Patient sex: F
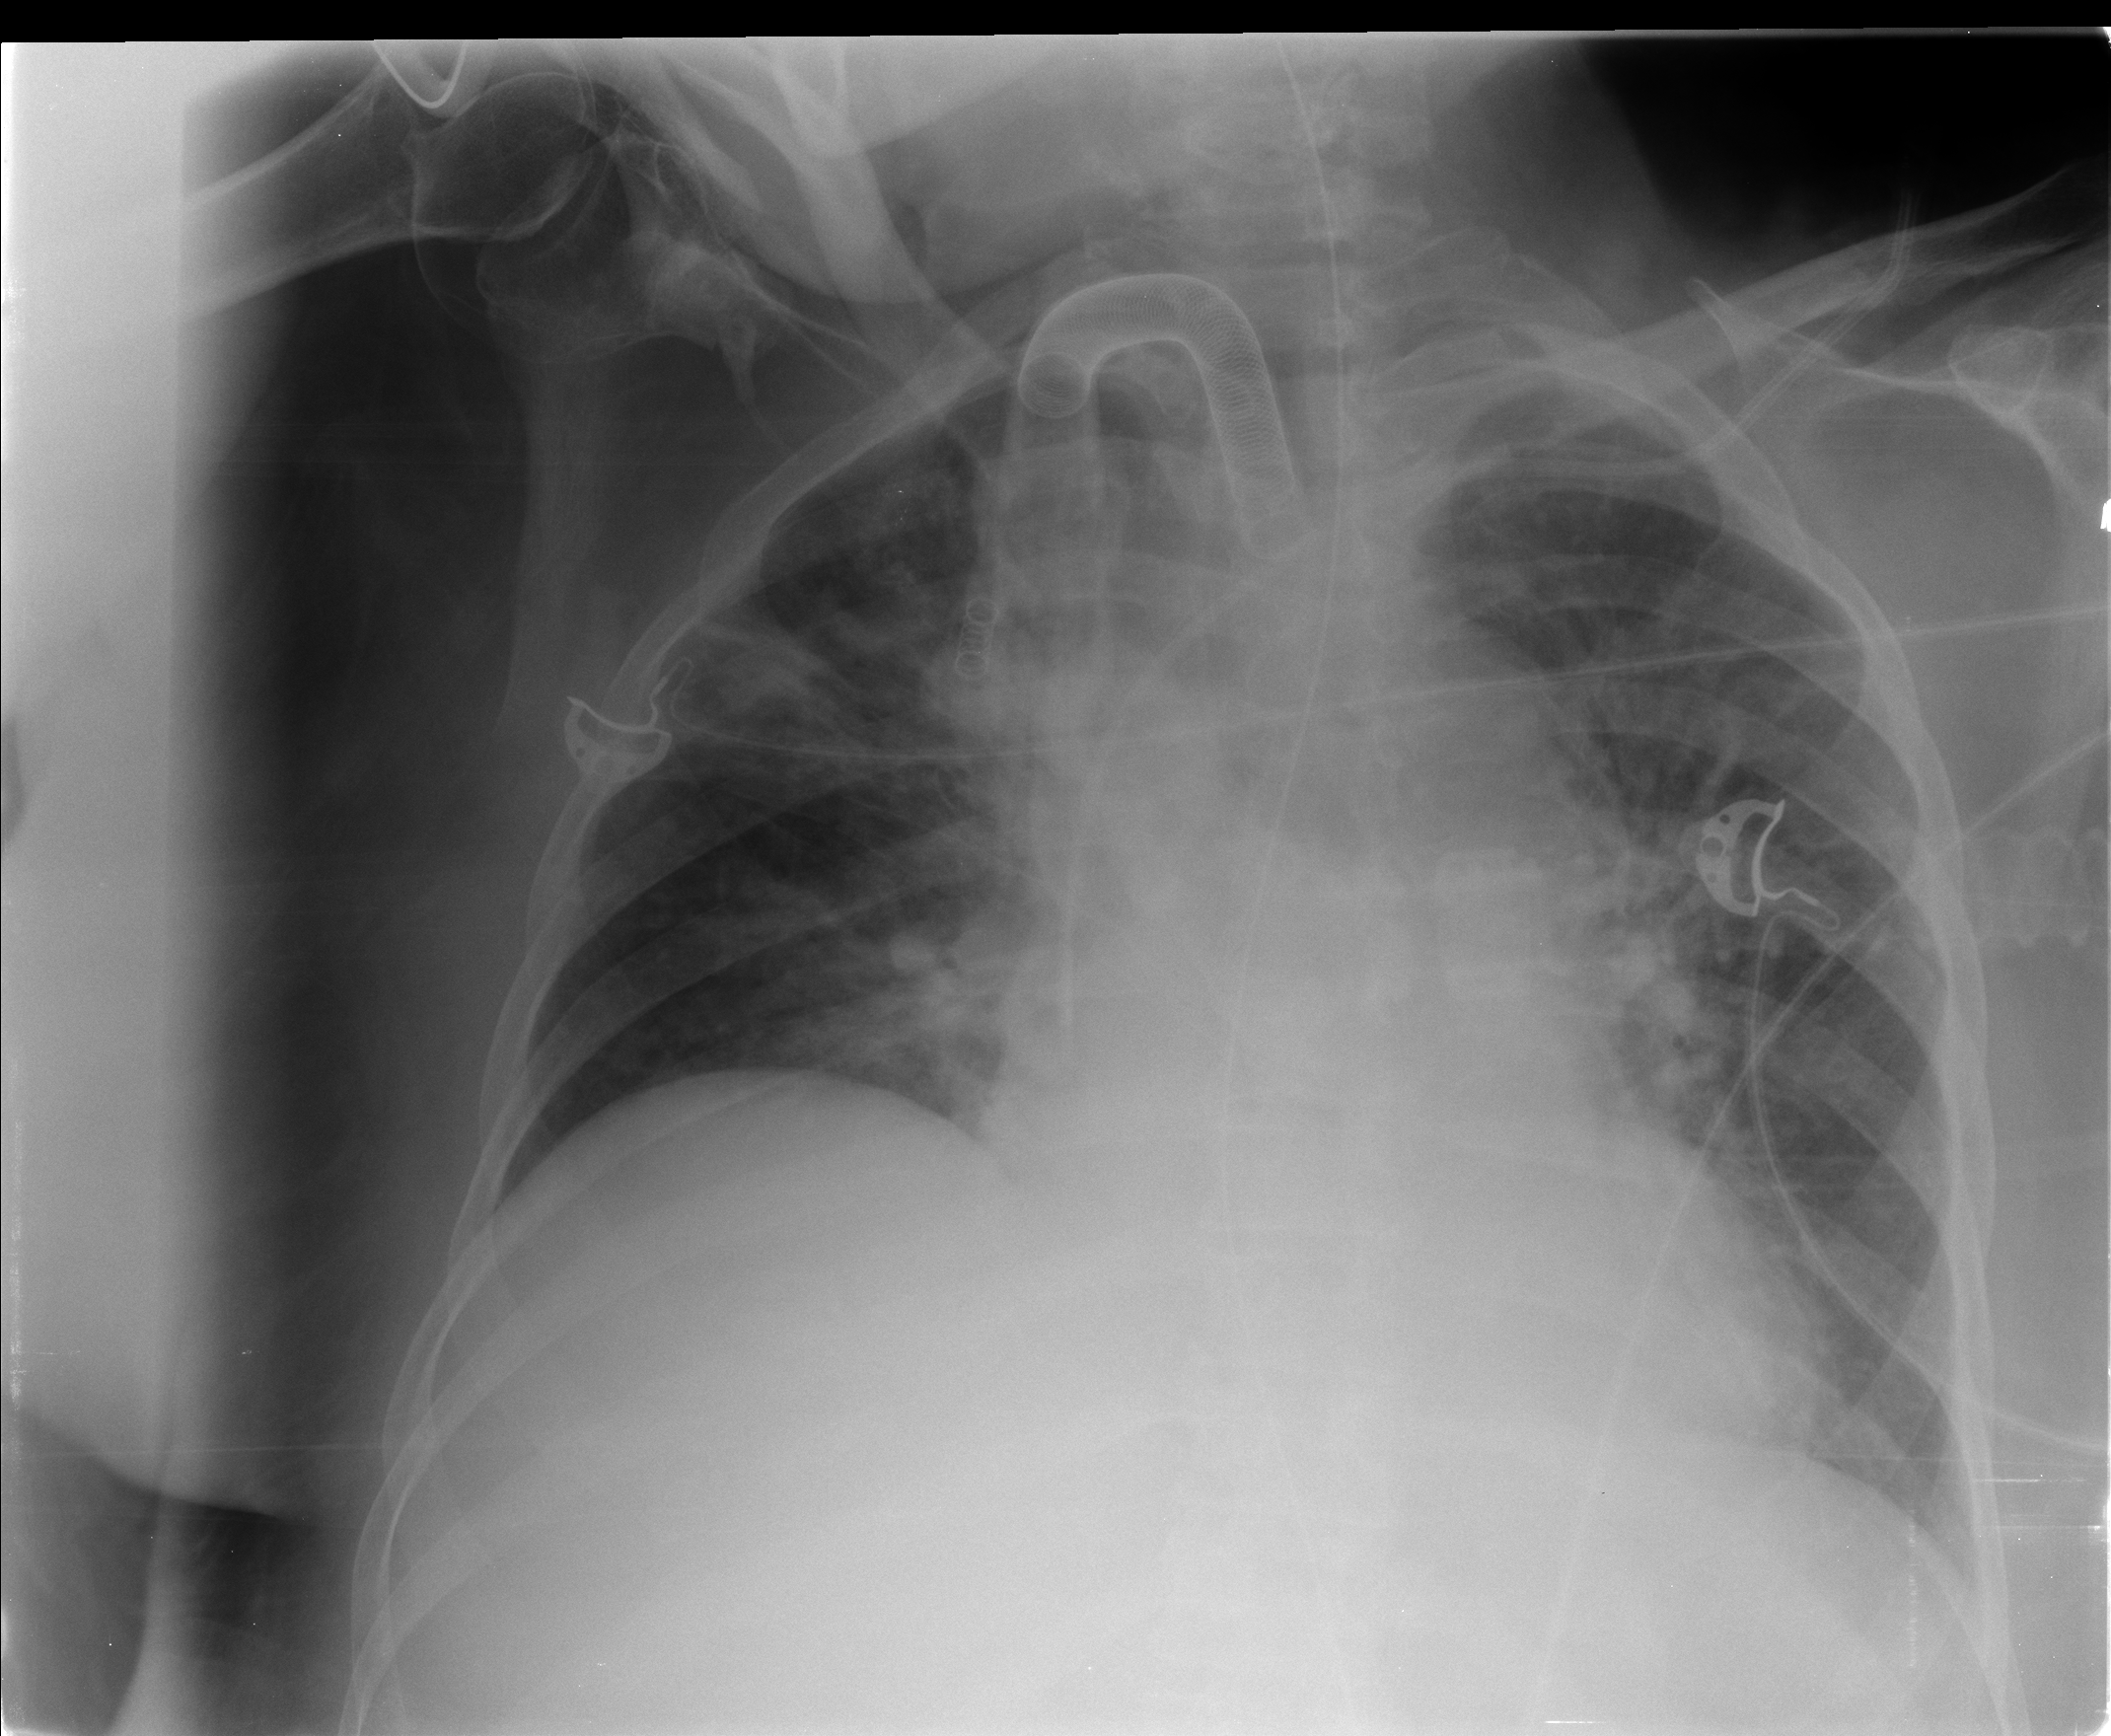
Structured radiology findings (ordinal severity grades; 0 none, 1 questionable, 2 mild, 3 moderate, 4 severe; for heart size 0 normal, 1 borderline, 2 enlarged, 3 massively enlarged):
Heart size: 2
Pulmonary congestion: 2
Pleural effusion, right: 0
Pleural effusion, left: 0
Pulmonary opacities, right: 2
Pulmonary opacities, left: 0
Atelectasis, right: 2
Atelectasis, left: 2